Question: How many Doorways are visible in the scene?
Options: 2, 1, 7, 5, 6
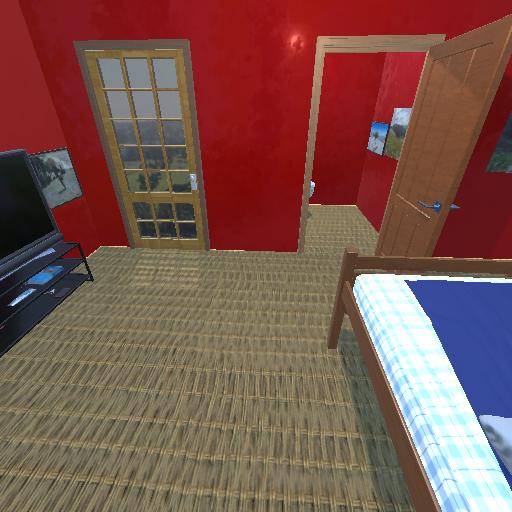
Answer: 2